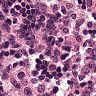
Metastatic tissue present: no